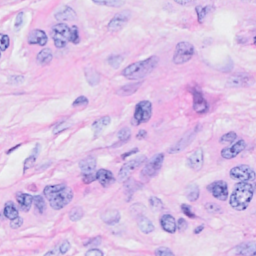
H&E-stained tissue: Breast